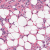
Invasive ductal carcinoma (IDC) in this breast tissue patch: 1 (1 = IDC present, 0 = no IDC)